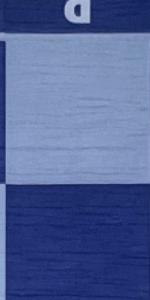
Label: Empty